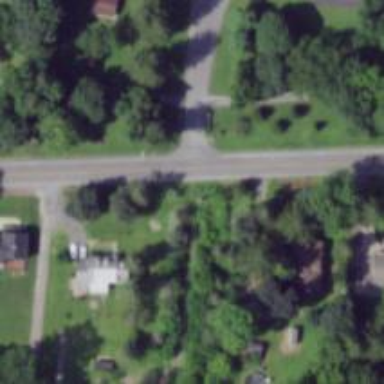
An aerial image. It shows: Stop road.